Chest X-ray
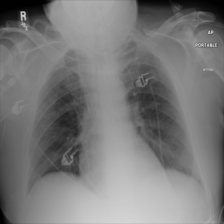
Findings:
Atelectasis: negative
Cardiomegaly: negative
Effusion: negative
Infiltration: negative
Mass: negative
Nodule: negative
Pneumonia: negative
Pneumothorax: negative
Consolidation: negative
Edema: negative
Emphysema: negative
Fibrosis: negative
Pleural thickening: negative
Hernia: negative